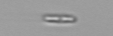
Label: pennate